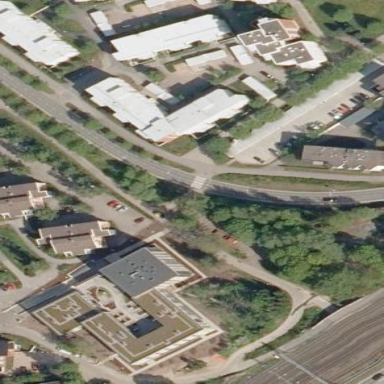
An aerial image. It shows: Parking area with surface.